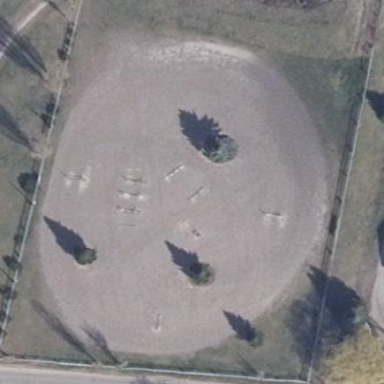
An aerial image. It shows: Equestrian pitch for leisure land sports.